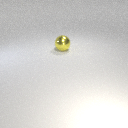
large yellow metal sphere